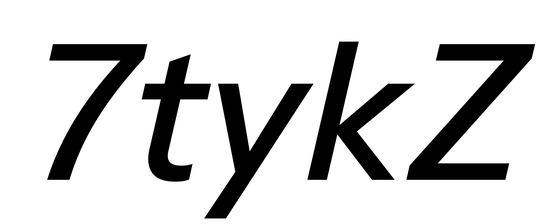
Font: InstrumentSans-Italic_Medium_Italic